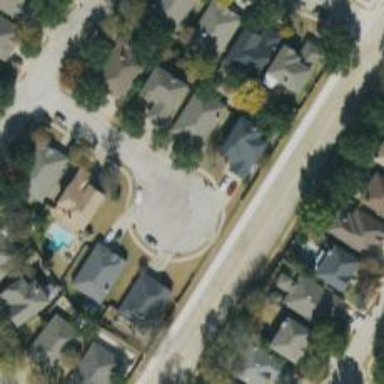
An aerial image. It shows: Circle designated as turning point on the road.